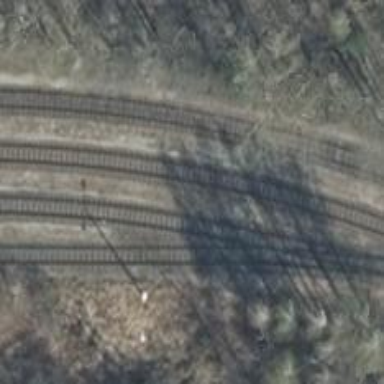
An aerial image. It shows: Railway spur service.